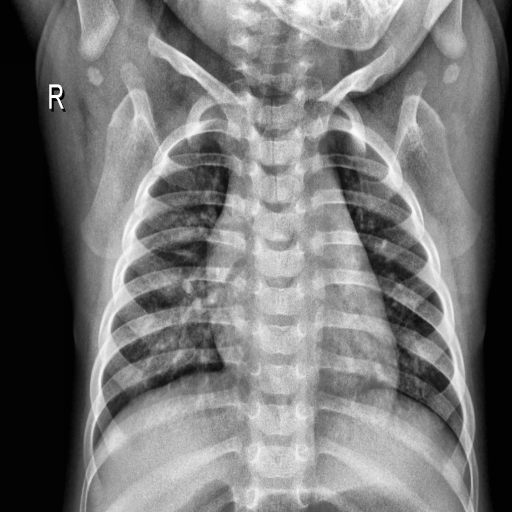
Finding: NORMAL